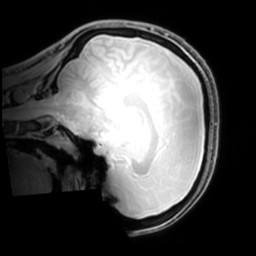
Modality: PDw
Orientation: sagittal
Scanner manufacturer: philips
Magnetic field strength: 7 T
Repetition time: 0.008 s
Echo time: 0.001974 s